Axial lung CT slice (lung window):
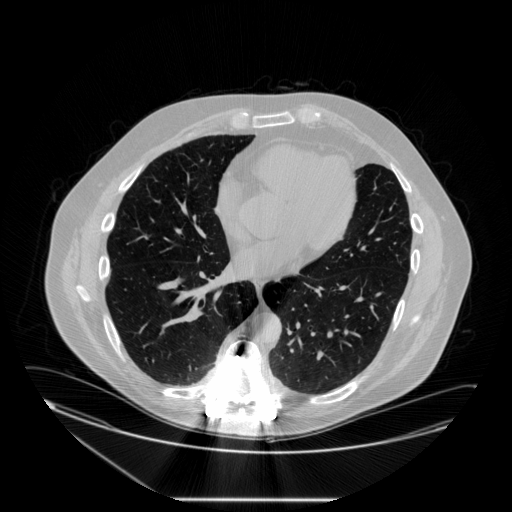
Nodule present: no